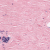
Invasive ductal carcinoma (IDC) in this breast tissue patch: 0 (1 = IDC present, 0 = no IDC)